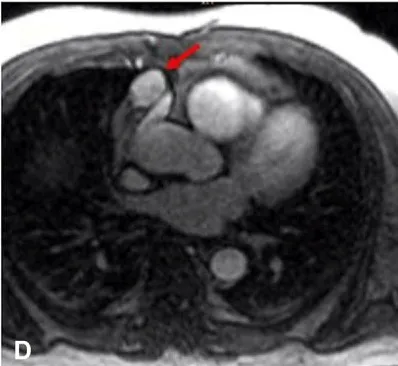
(C, D) CMR images show the mass with significant first-pass perfusion and late gadolinium enhancement consistent with a highly vascularized structure.
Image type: radiology (mri)